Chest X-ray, PA view. Patient: 66 years old, sex F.
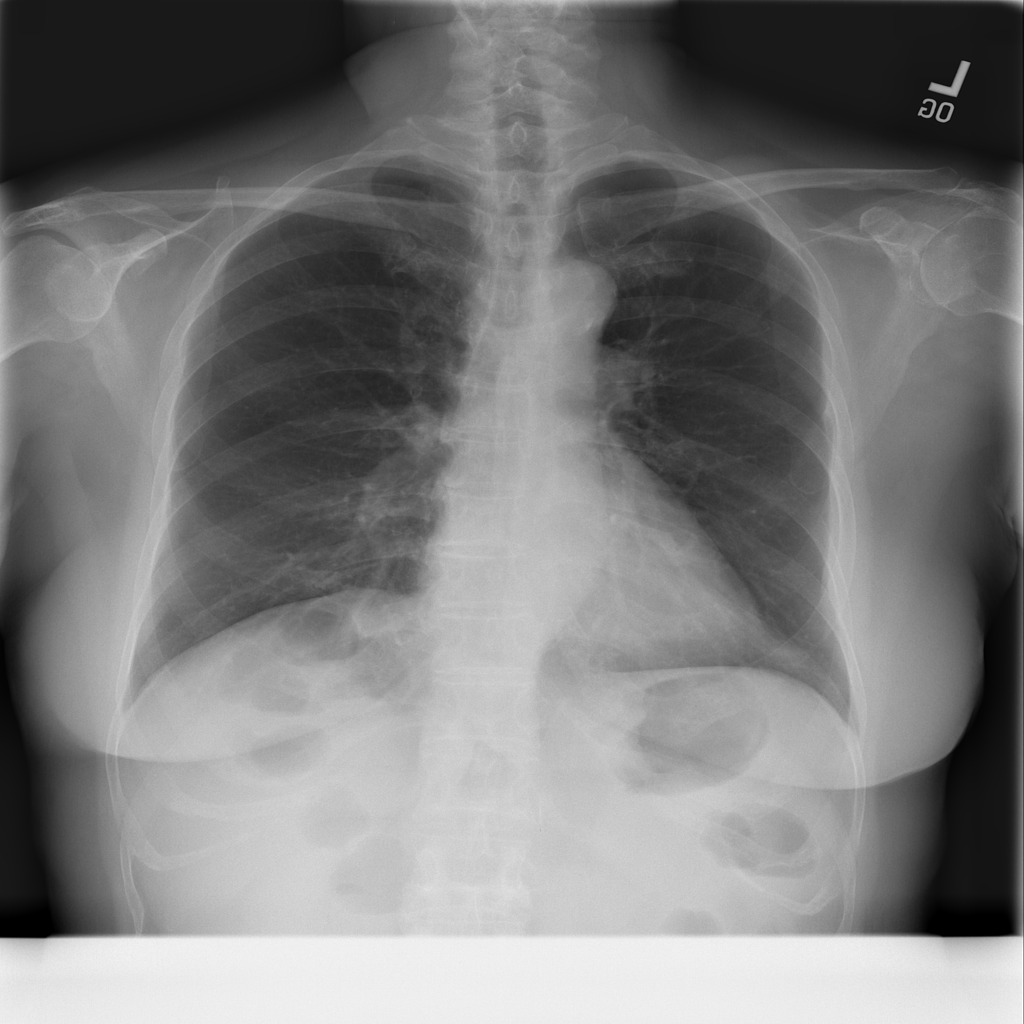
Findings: No Finding